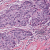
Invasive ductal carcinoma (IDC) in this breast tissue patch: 1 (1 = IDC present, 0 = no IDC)